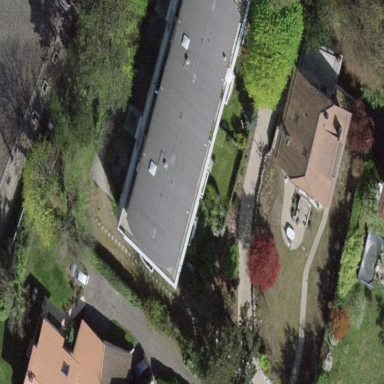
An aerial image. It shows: Garden surrounded by fence.